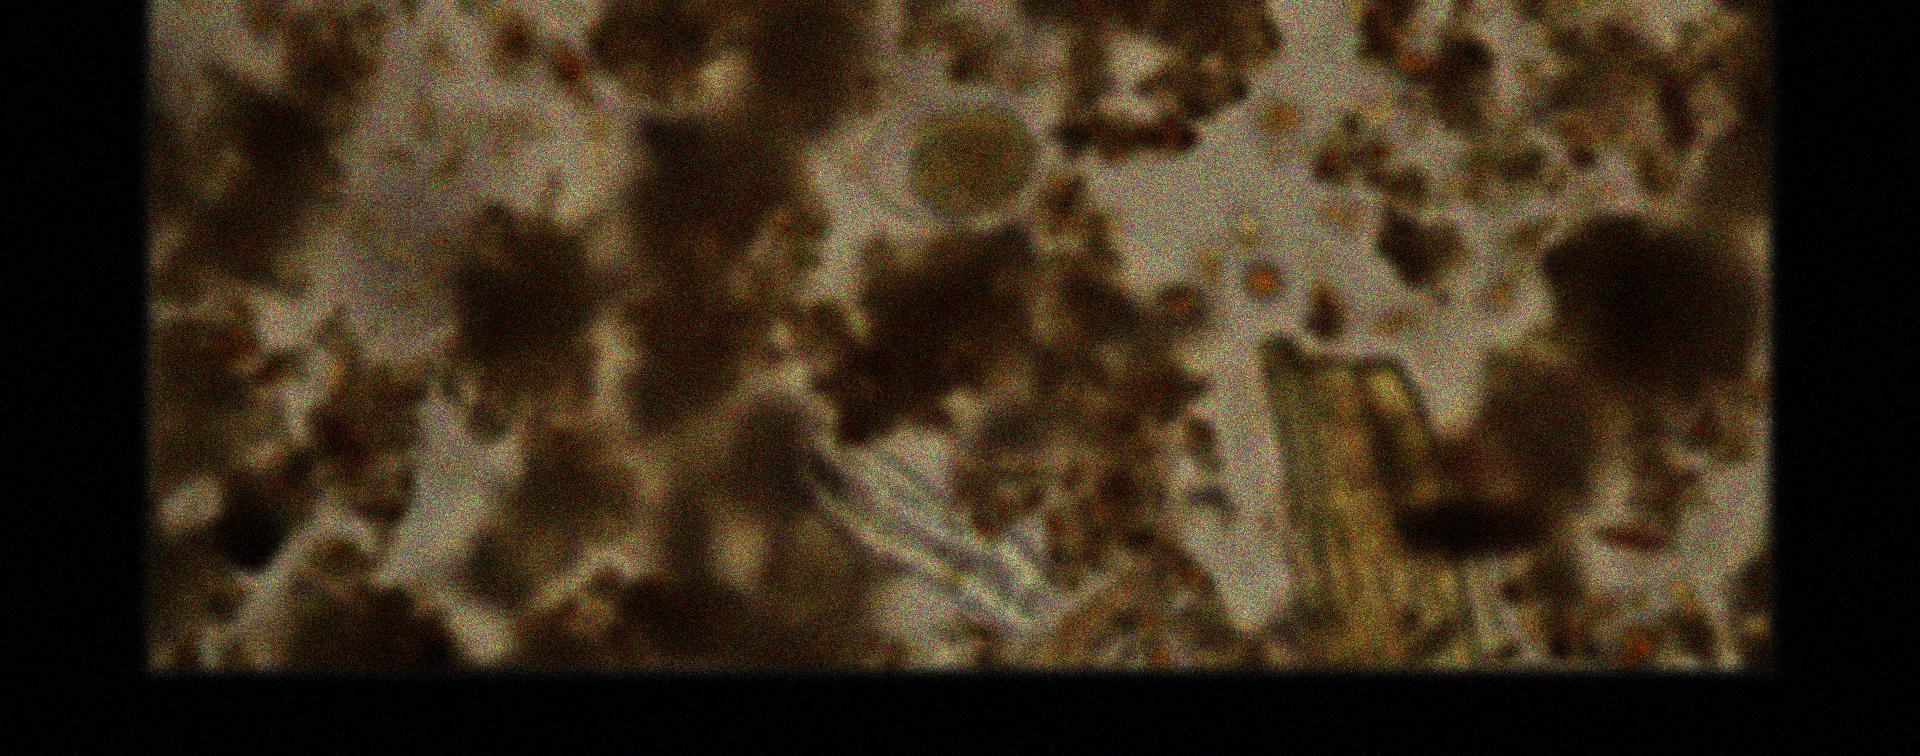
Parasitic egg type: Hookworm egg